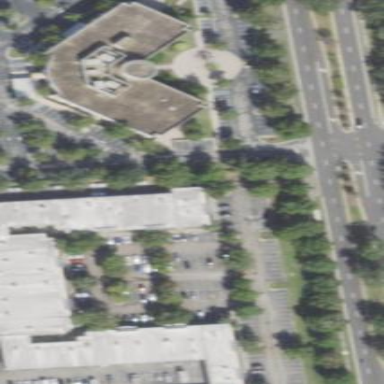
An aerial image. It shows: Commercial building.